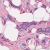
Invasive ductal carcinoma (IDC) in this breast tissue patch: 1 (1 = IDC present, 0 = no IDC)